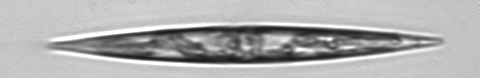
Label: Pleurosigma